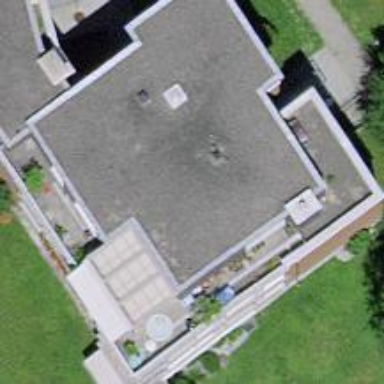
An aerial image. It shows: Residential building.